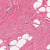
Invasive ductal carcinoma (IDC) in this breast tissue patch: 0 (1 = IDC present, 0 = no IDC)